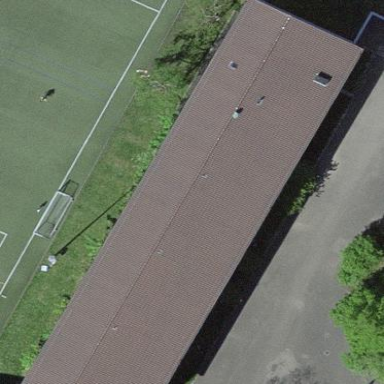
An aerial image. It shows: School building with gabled roof.